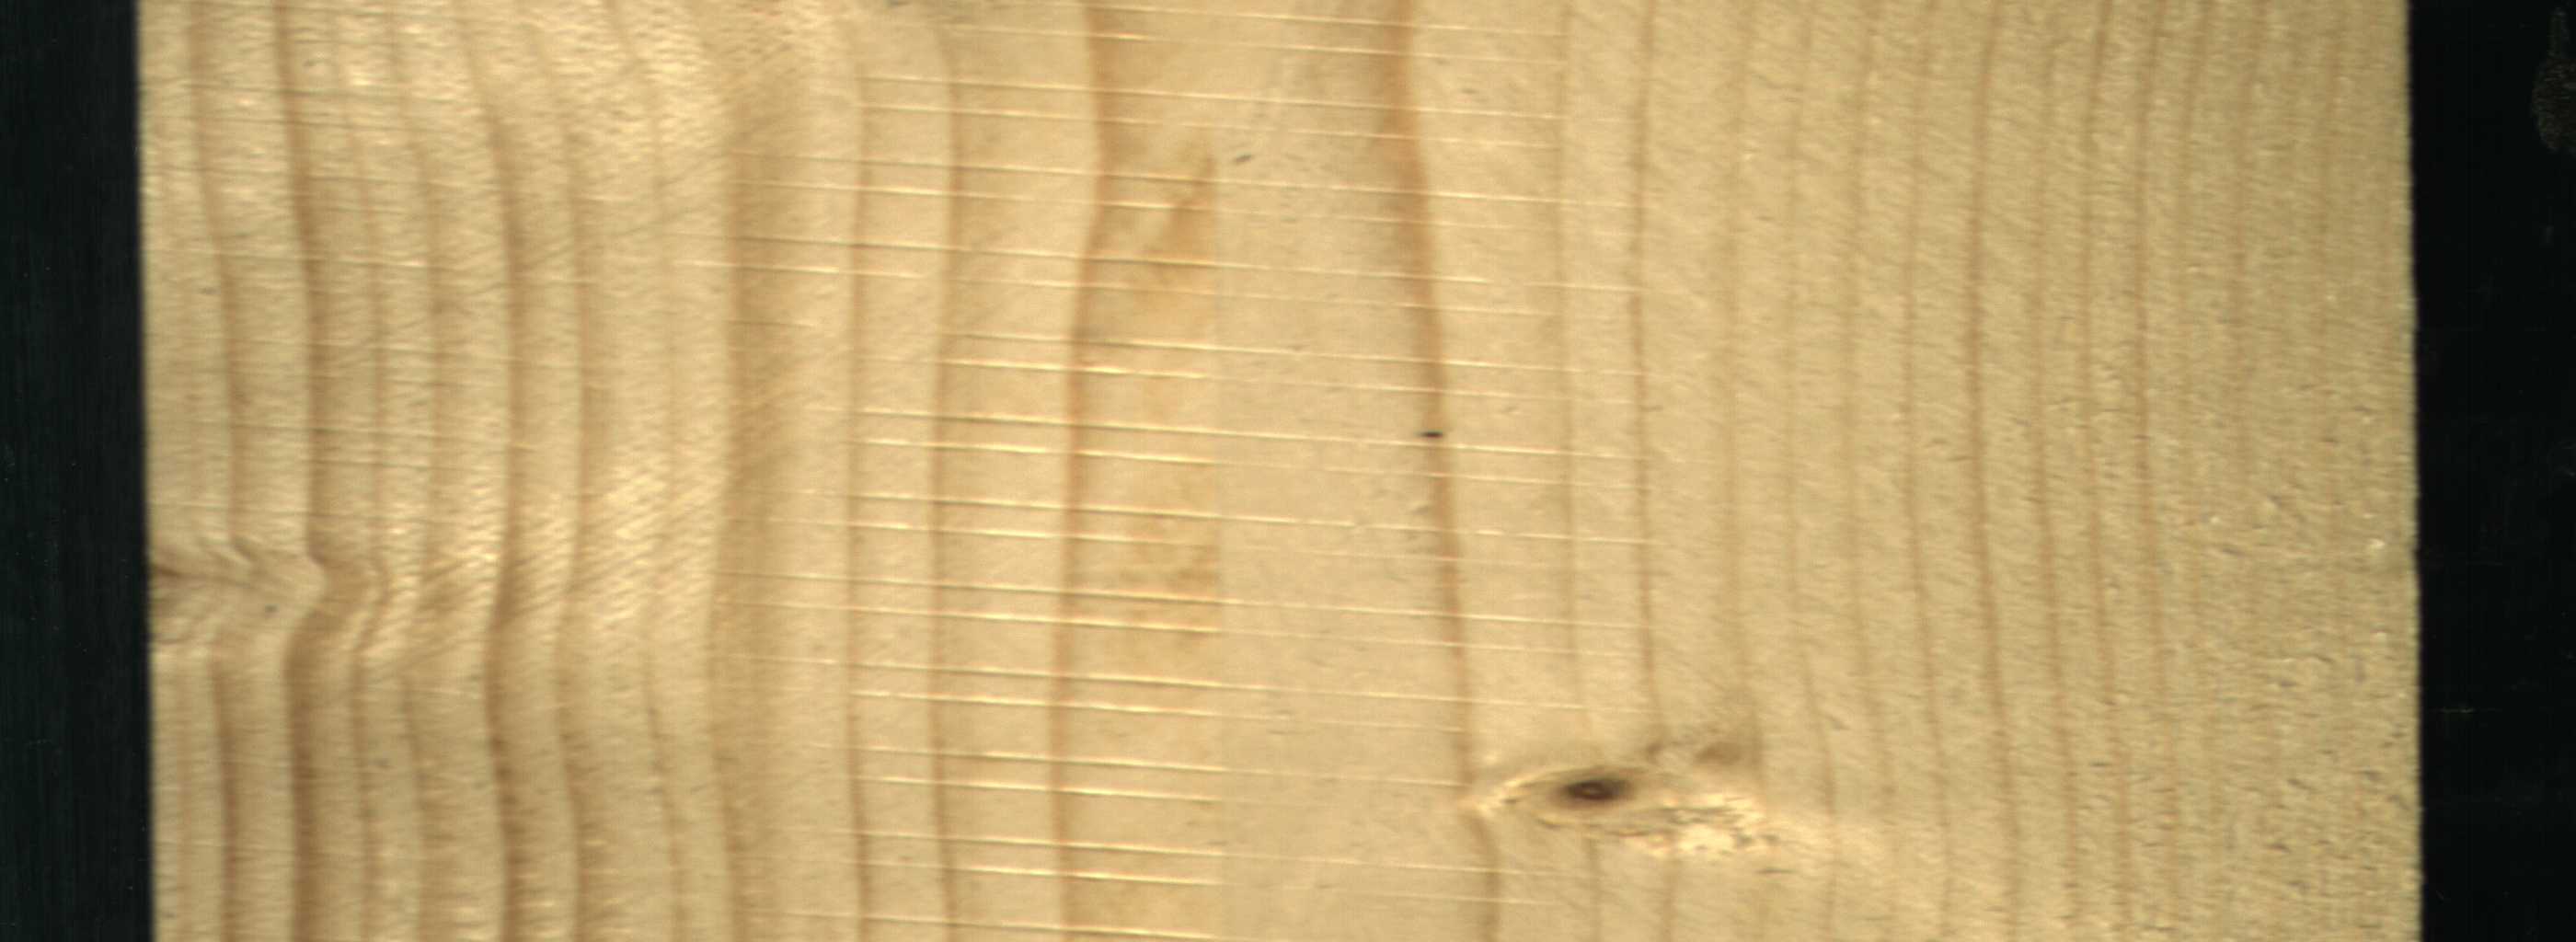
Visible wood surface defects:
Live_Knot